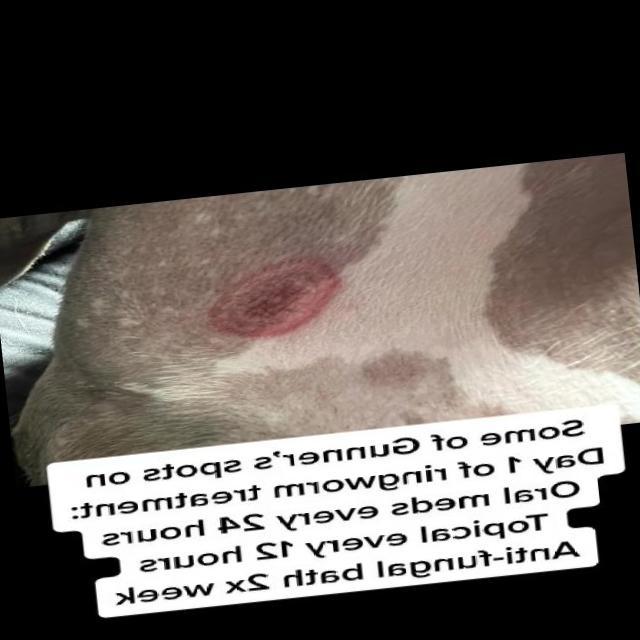
Canine ringworm (Dermatophytosis) — fungal infection caused by Microsporum or Trichophyton. Presents with circular alopecia, scaling, crusting, and broken hairs.